Aerial crown-view tile of a tropical tree (Barro Colorado Island, Panama), acquired 20240813:
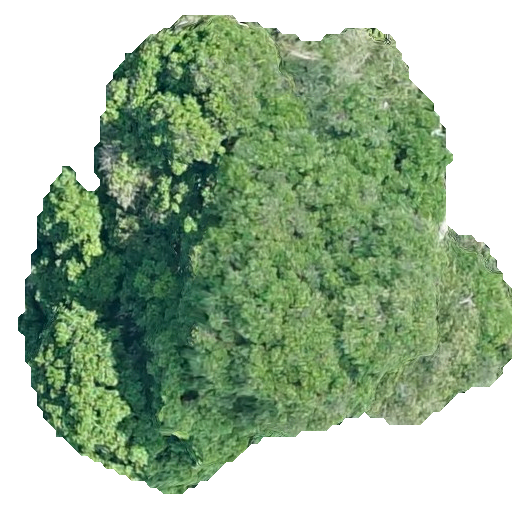
Species: Prioria copaifera
GBIF accepted scientific name: Prioria copaifera
Crown area: 250.411 m²